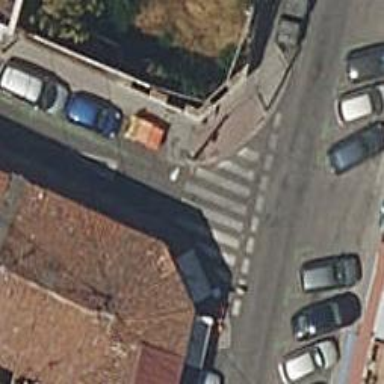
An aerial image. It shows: Uncontrolled zebra crossing on the road.